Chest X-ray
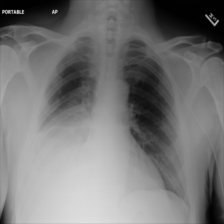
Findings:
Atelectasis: negative
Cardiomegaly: negative
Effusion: positive
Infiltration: negative
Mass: negative
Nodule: negative
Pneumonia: negative
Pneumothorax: negative
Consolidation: negative
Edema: negative
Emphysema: negative
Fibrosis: negative
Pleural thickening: negative
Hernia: negative